Question: I'm staring myself blind on the fact why I can't execute this update statement.
'''
$prepare = 'UPDATE plugins SET status=? WHERE name=?';
$execute = array("0", "testplugin");
$statement = $this->_dbConnectionInstance->prepare($prepare);
$statement->execute($execute);
'''
I set error reporting to 'PDO::ATTR_ERRMODE, PDO::ERRMODE_EXCEPTION' and it produces no errors. However, the row in the database is not changed after execution. Executing the query directly on the database (PHPMyAdmin, replacing the question marks with the values) does work, strangely enough.
Also, the database connection is okay (a simple query ''SELECT * FROM plugins'' does work).

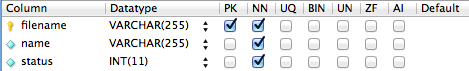
Answer: I used an online available database class (<URL>.
'''
$this->_dbConnectionInstance->beginTransaction();
'''
'''
try {
$this->_dbConnectionInstance->beginTransaction();
$stmt = $this->_dbConnectionInstance->prepare($prepare);
$stmt->execute($execute);
$this->_dbConnectionInstance->commit();
} catch(PDOException $e) {
$this->_dbConnectionInstance->rollBack();
exit();
}
'''